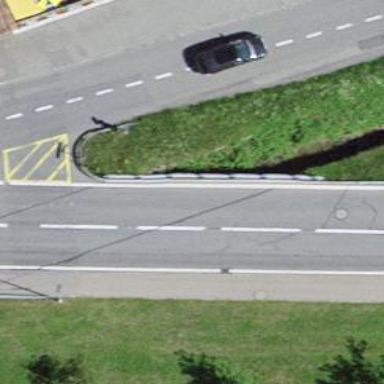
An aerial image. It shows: Primary highway crossing over bridge.